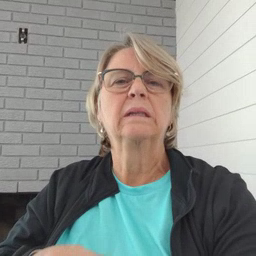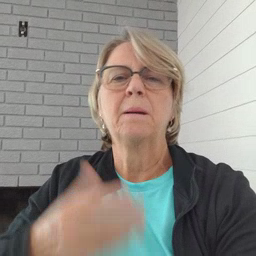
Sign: wet